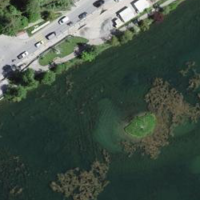
EUNIS habitat code: 14
Species observed at this site:
Dendrocopos major
Pica pica
Aythya fuligula
Fulica atra
Anas platyrhynchos
Periparus ater